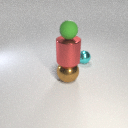
small green rubber sphere above large brown metal sphere